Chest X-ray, AP view. Patient: 15 years old, sex F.
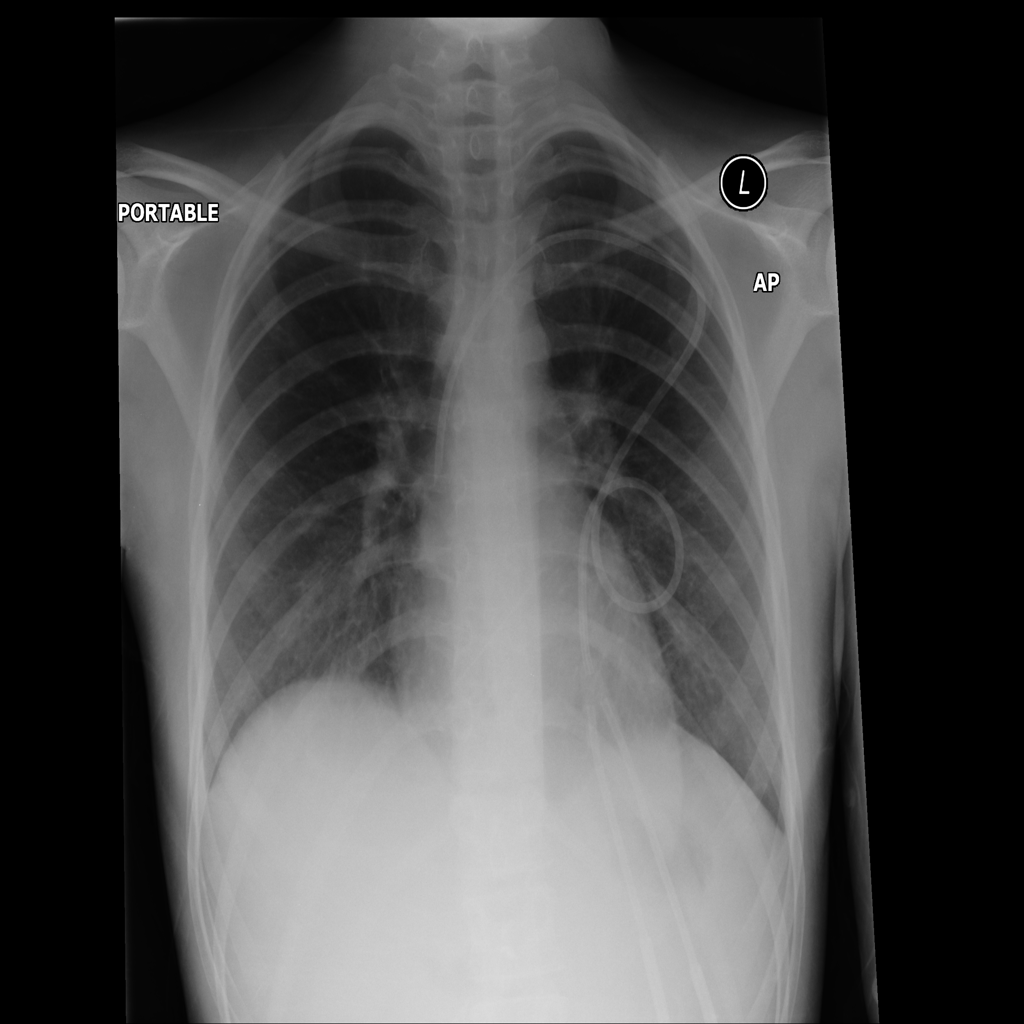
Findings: No Finding